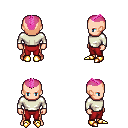
a pixel art fantasy rpg character, male body template, human, light skin, white long-sleeve shirt, red pants, pink short mohawk hairstyle, gold boots, four views (front, back, left, right), 2x2 character sprite sheet, small pixel art, hard edges, no anti-aliasing